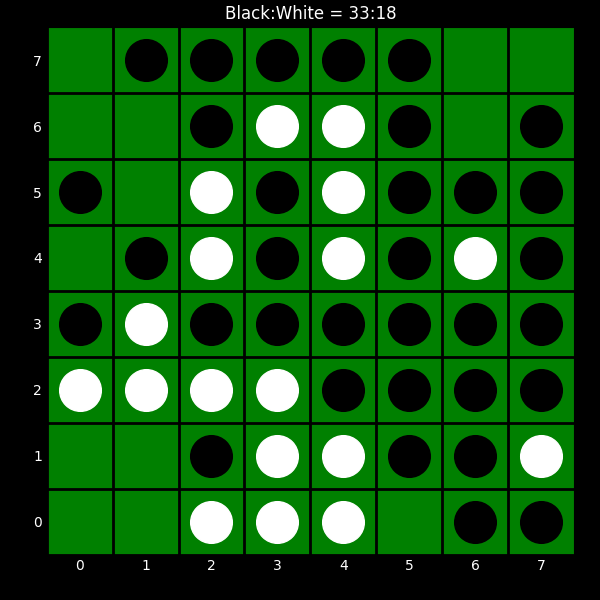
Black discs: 33
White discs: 18